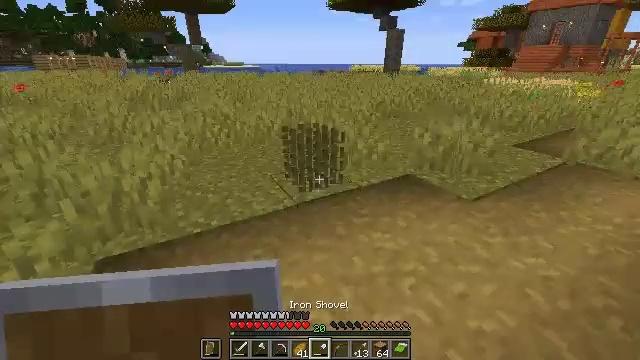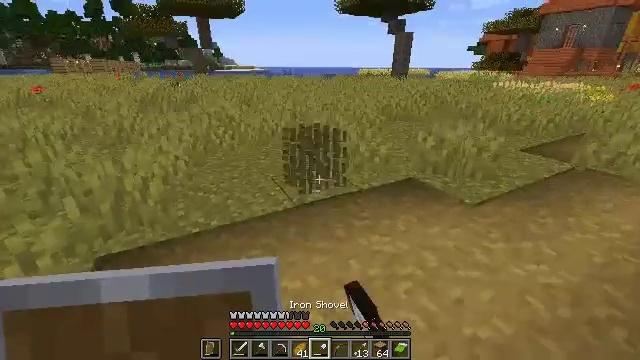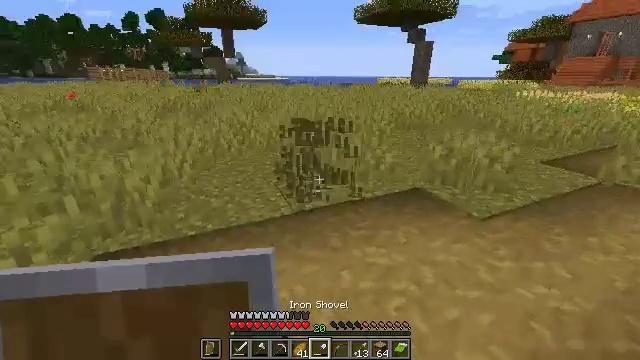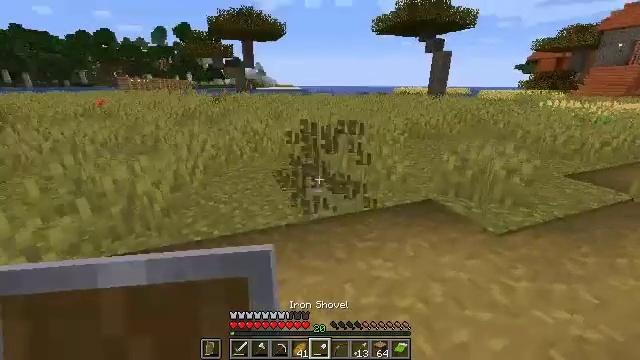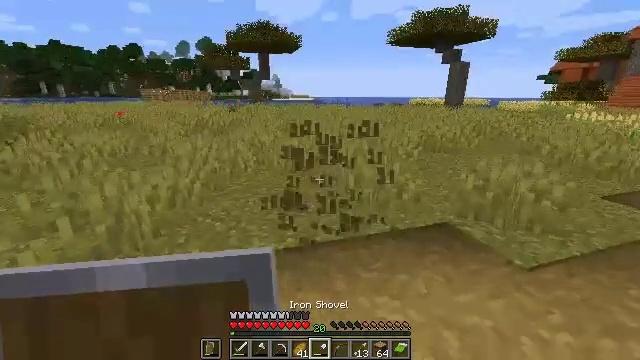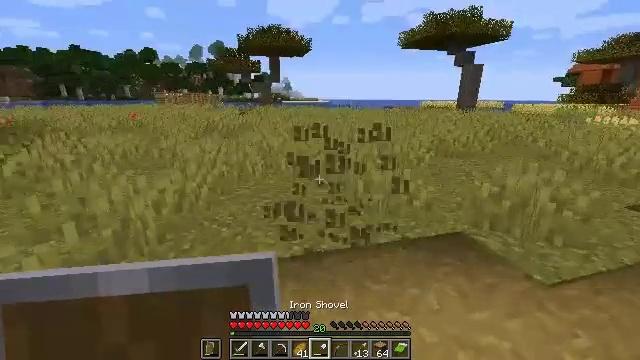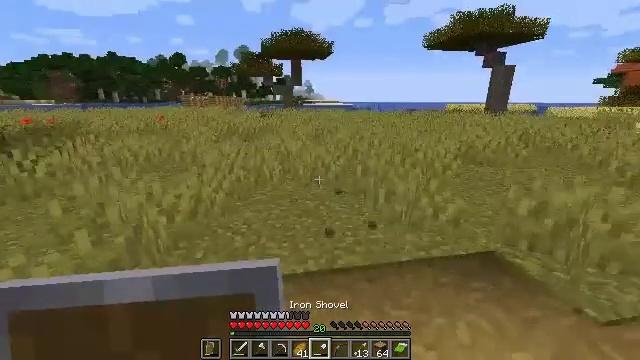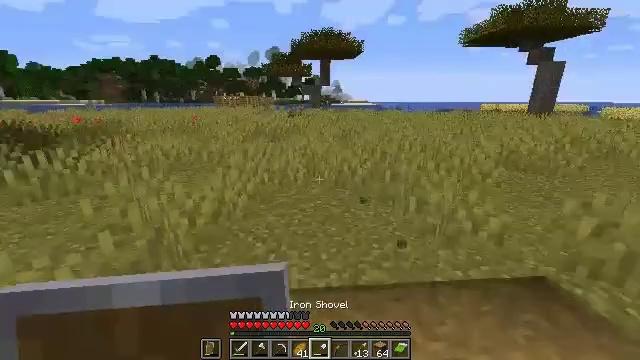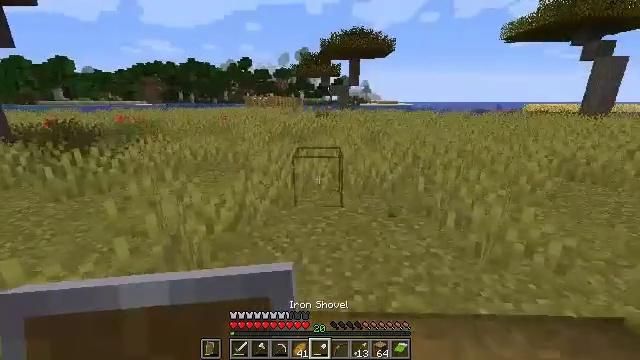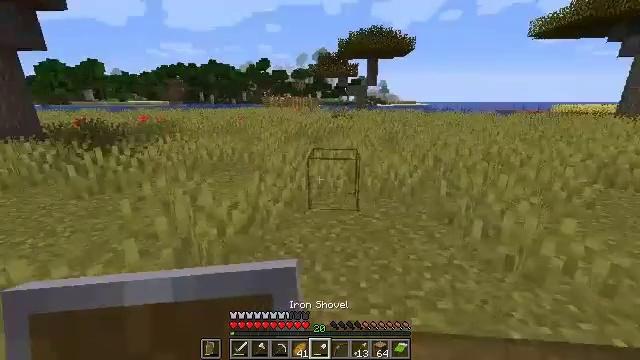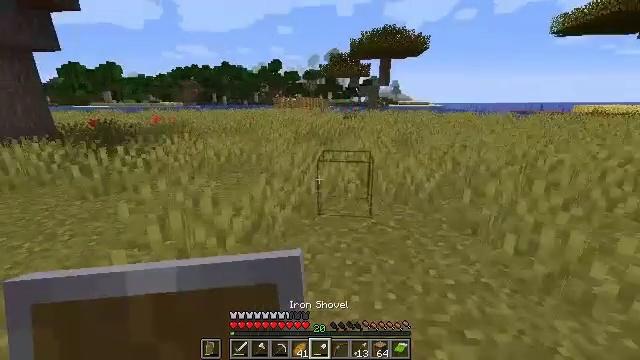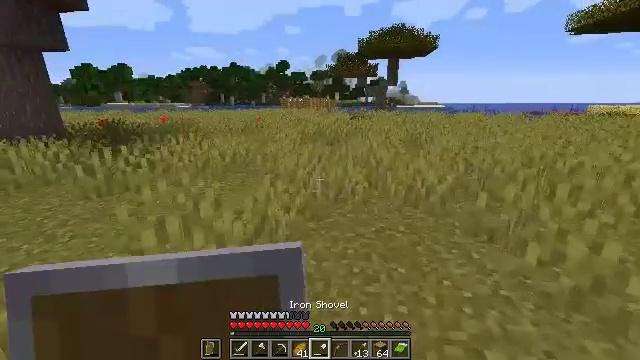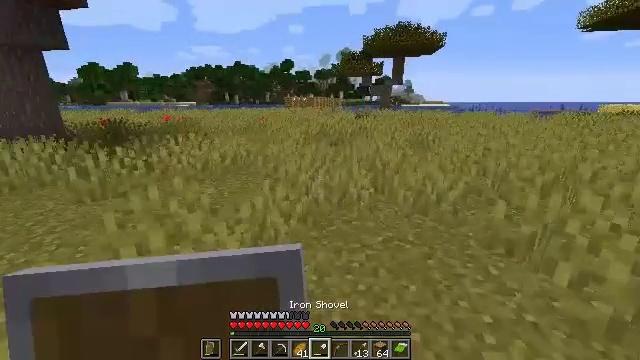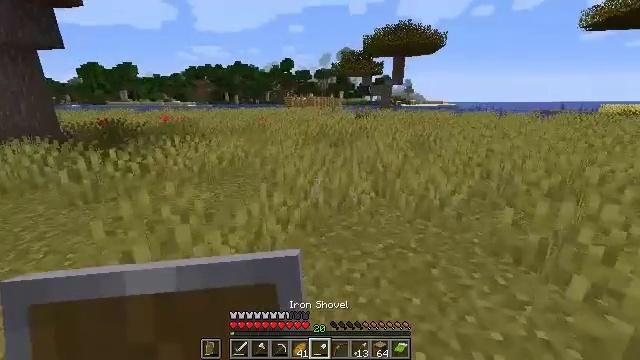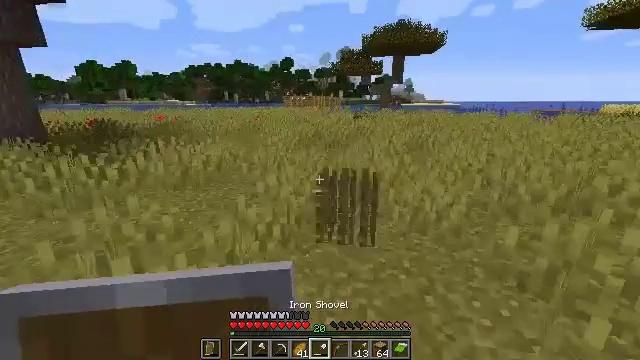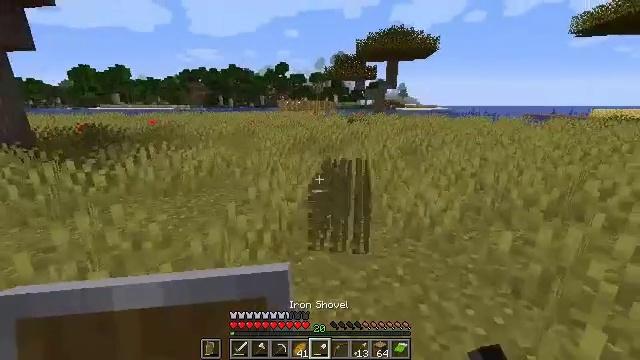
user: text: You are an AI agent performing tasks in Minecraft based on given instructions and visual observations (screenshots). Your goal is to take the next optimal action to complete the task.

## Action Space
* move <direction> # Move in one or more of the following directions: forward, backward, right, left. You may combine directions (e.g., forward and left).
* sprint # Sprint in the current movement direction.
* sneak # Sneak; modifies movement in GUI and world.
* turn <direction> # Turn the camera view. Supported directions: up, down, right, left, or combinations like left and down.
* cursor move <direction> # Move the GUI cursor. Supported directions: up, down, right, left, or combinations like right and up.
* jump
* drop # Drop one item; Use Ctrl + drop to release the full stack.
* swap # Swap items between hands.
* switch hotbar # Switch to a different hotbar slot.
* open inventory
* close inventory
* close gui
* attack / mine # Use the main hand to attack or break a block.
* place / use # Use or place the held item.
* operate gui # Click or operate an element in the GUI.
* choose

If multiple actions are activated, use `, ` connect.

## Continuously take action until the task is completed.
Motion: motion action
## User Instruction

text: Clear the ground by mining grass.
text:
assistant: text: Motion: move forward and move right, turn left, attack / mine
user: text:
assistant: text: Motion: move forward and move right, turn left and up, attack / mine
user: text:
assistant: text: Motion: move forward, turn left and up, attack / mine
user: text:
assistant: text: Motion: move forward, turn left and up, attack / mine
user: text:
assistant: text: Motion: move forward, turn left, attack / mine
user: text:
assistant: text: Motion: move forward, turn left
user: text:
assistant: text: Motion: move forward, turn left
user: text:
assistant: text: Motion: move forward, turn left
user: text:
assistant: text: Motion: move forward, turn left
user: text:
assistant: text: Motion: move forward, turn left
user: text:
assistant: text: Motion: move forward, turn left
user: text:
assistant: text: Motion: move forward
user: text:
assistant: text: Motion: move forward and move right
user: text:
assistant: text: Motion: move forward and move right, attack / mine
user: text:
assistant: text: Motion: move forward and move right, turn right, attack / mine
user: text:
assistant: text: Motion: move forward and move right, turn right, attack / mine
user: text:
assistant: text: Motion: move forward and move right, turn right, attack / mine
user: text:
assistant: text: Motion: move forward and move right, turn right, attack / mine
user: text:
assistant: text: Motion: move forward and move right, turn right, attack / mine
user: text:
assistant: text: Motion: move forward and move right, turn right, attack / mine
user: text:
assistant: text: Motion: move forward and move right, turn right, attack / mine
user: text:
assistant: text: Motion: move forward and move right, turn right, attack / mine
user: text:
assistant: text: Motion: move forward and move right, attack / mine
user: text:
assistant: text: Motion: move forward and move left, turn left and up, attack / mine
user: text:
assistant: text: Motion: move forward and move left, turn left
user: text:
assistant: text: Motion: move left, turn left
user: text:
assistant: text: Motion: move left, turn left
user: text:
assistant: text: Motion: move left
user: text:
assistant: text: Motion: move forward and move left, turn left, attack / mine
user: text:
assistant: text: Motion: move forward and move left, turn left, attack / mine